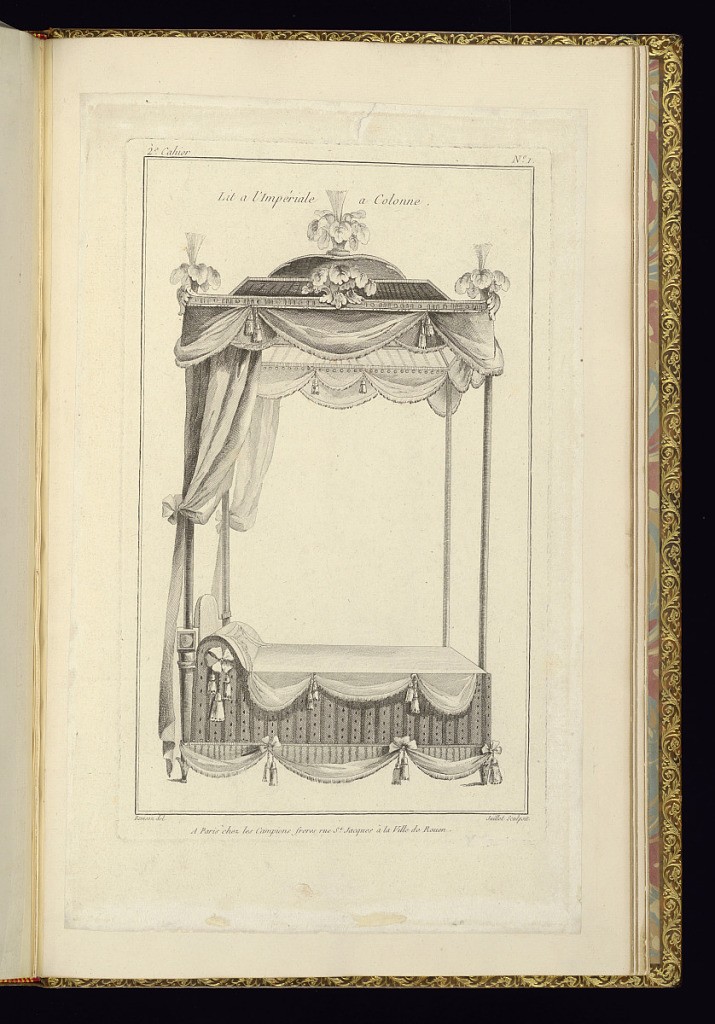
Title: Lit a l’Impériale a Colonne
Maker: Pierre Ranson, French, 1736–1786
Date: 1779-90
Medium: Etching and engraving on laid paper
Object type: Print
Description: Design for a four-poster canopy bed (baldachin) (side view) with upholstered headboard. The canopy is topped with a crown and feather finials and the bed curtains are drawn back and tied to the front posts. The bed skirt is decorated with a striped pattern and hanging textiles with tassels and bows. The plate is titled, numbered, and signed.